Interaction volume radius: 5 \u00c5
Interaction volume height: 15 \u00c5
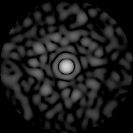
Disorder parameter: 0.8801